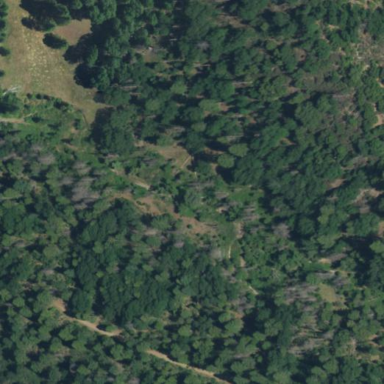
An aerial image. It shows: Wooded area with lush vegetation.